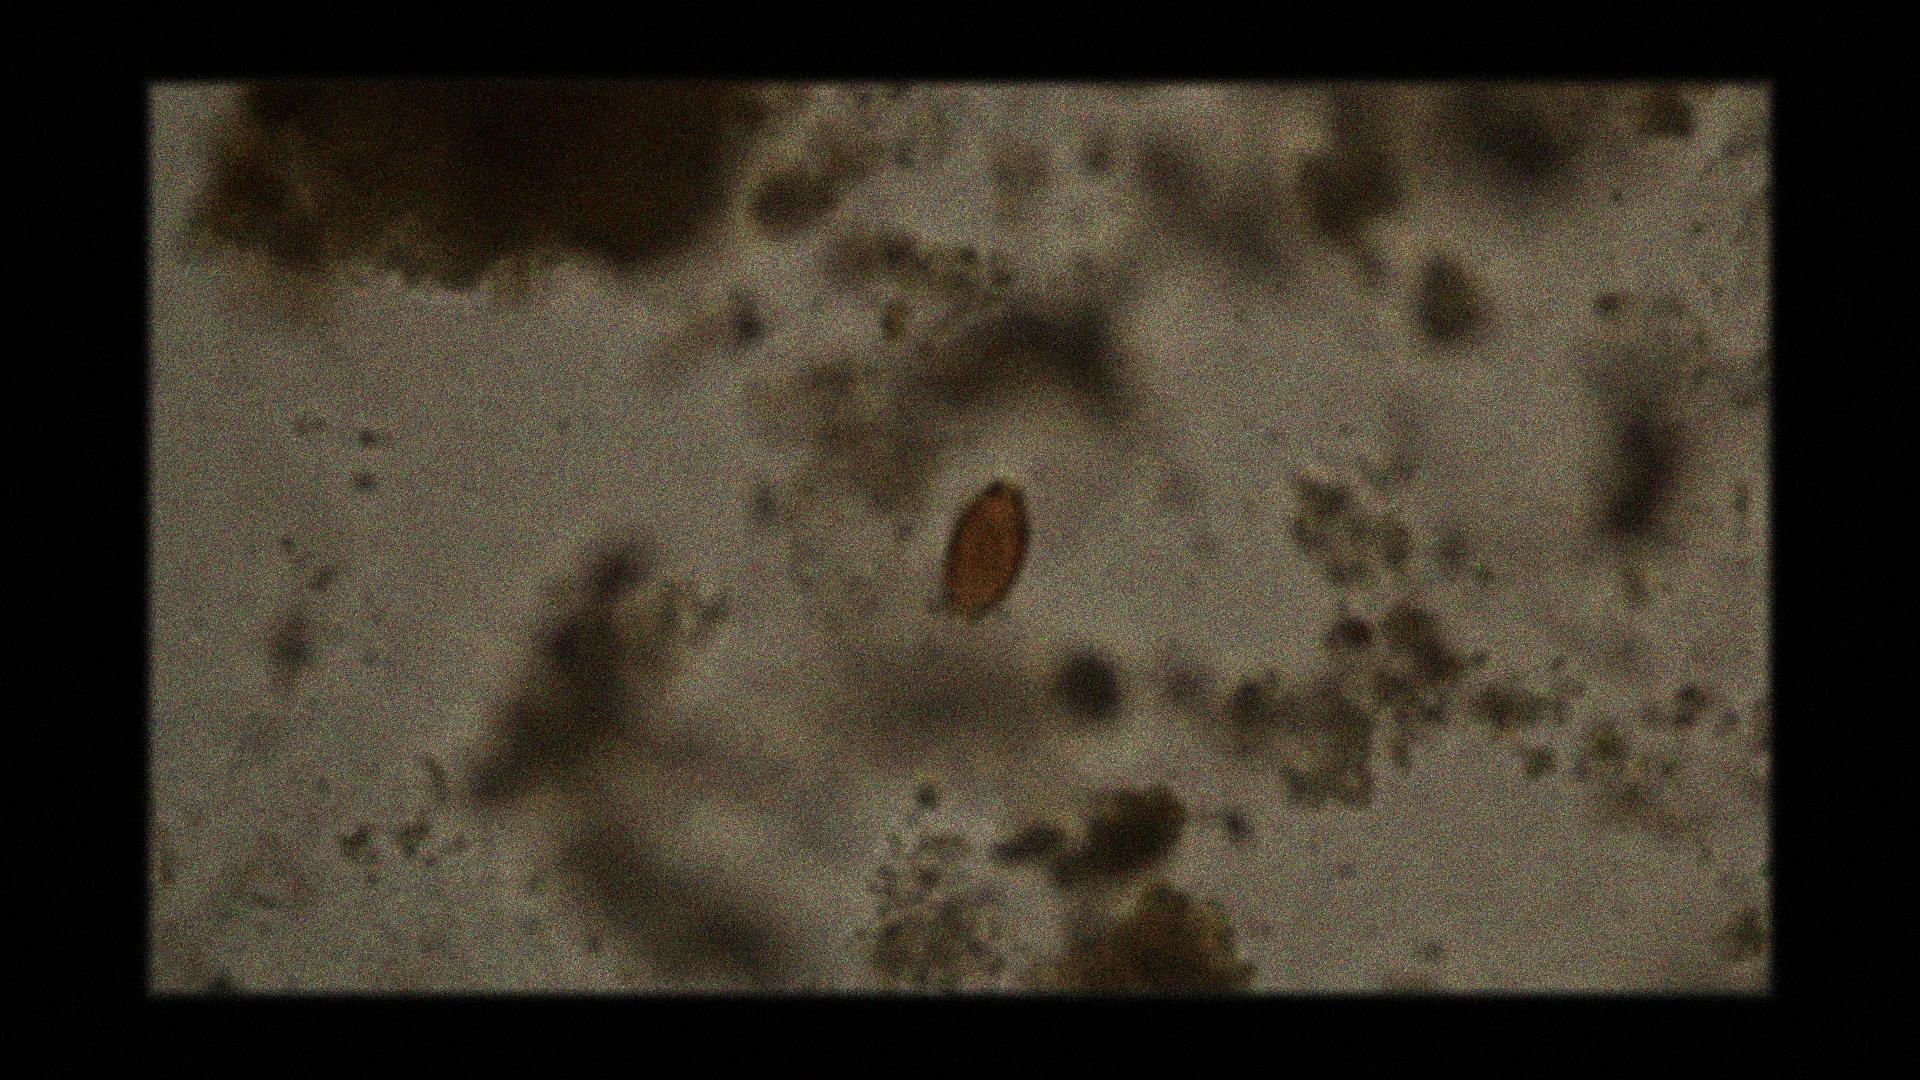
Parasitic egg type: Trichuris trichiura